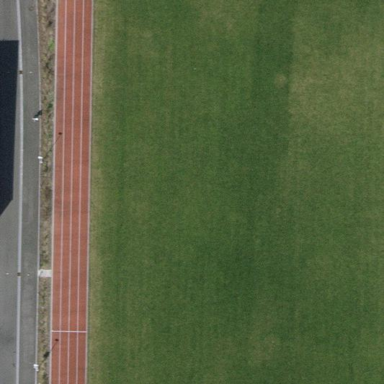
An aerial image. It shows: Grass pitch designated for multiple sports activities.